Field crop: maize
Growth stage: 2
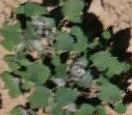
Species: chenopodium